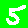
Digit: 5